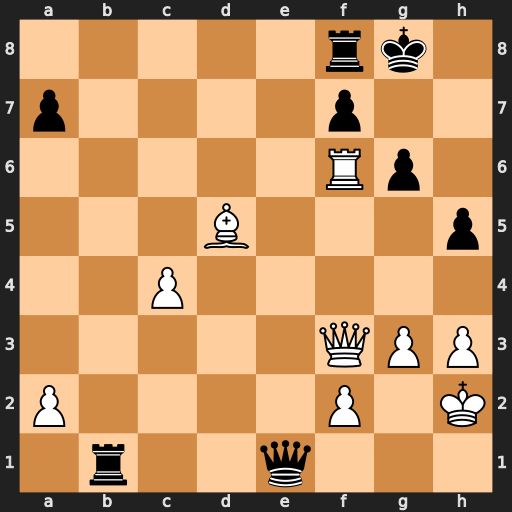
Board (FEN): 5rk1/p4p2/5Rp1/3B3p/2P5/5QPP/P4P1K/1r2q3
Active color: w
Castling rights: -
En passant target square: -
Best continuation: Rxg6+ Kh7 Qxh5#